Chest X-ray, PA view. Patient: 41 years old, sex M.
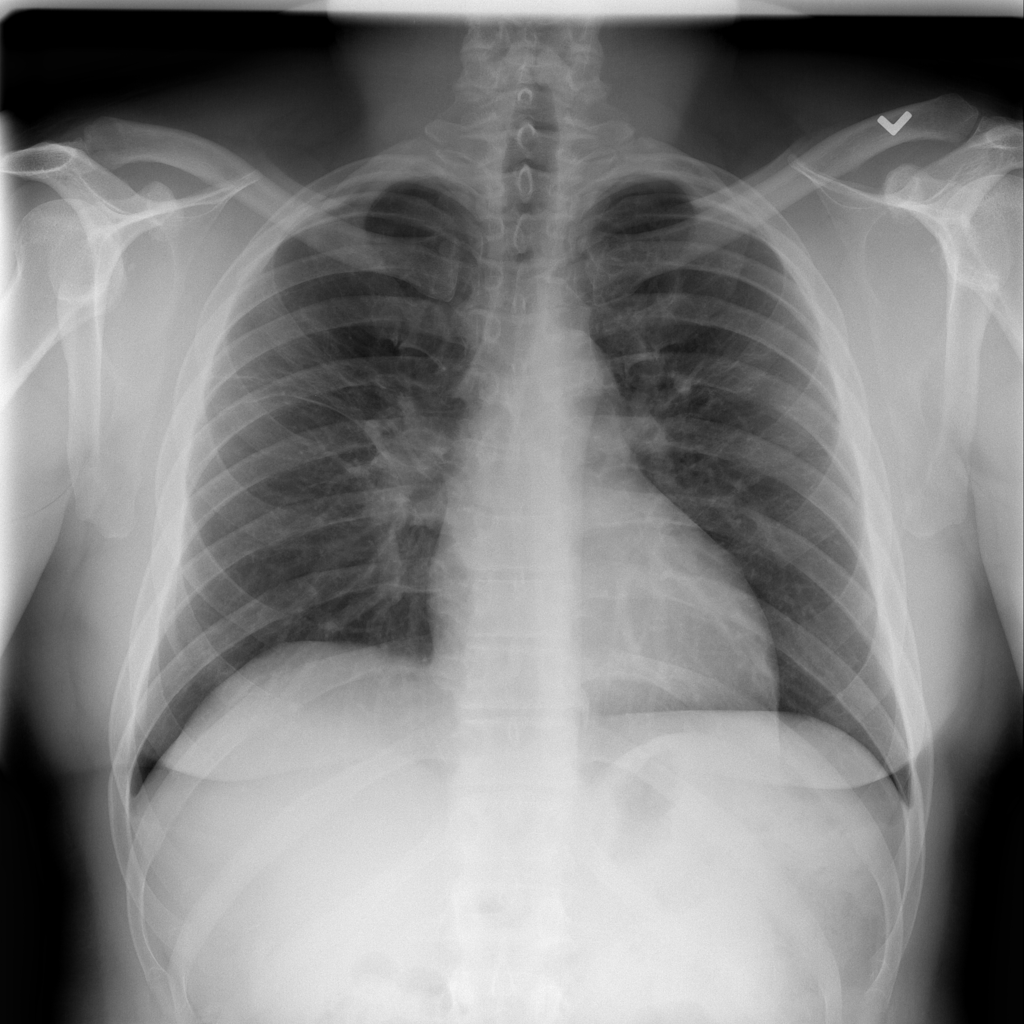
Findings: Atelectasis